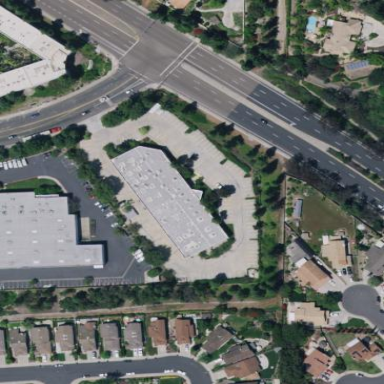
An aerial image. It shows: Office building.